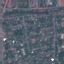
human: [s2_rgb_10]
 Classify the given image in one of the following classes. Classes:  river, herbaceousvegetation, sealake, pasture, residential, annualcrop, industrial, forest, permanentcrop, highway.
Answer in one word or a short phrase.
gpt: Residential